Field crop: tomato
Growth stage: 1
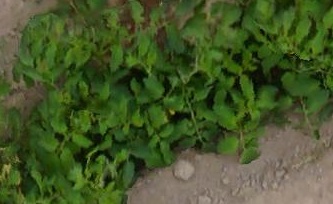
Species: tomato